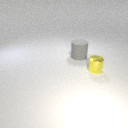
small yellow metal cylinder to the right of large gray rubber cylinder